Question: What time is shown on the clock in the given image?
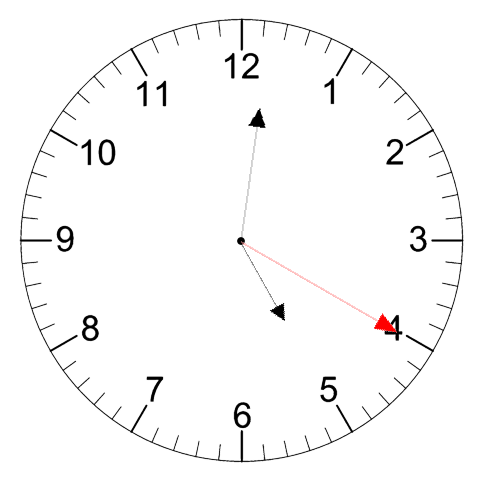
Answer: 05:01:20